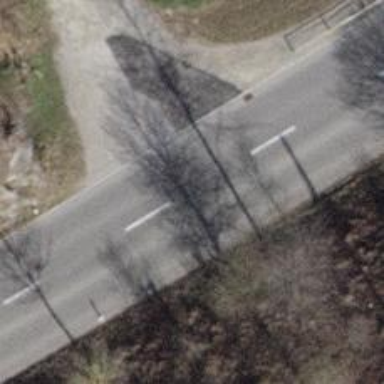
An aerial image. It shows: Asphalt road classified as tertiary.